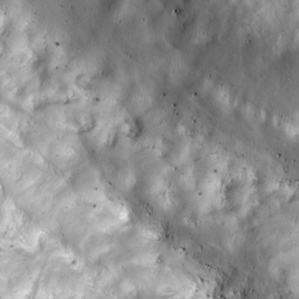
Label: non_frost